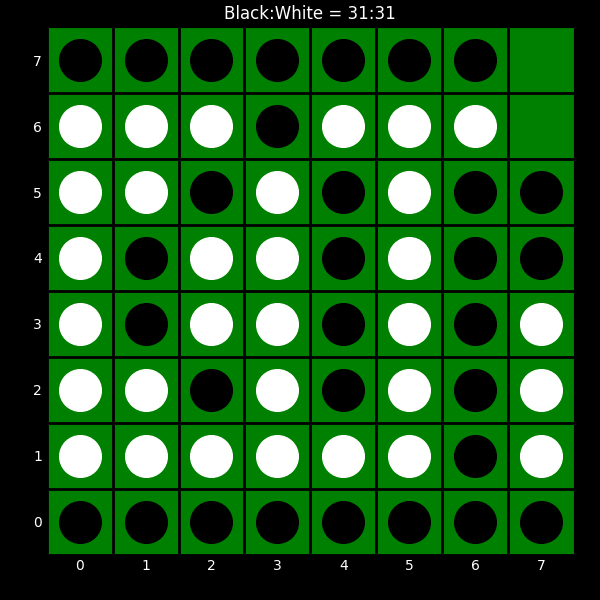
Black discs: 31
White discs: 31